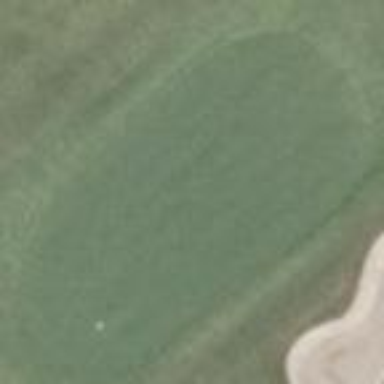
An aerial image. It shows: Golf green.